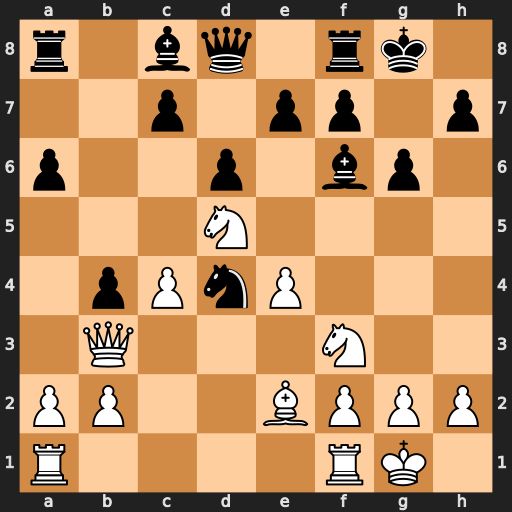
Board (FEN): r1bq1rk1/2p1pp1p/p2p1bp1/3N4/1pPnP3/1Q3N2/PP2BPPP/R4RK1
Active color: w
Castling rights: -
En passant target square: -
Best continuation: Nxf6+ exf6 Nxd4